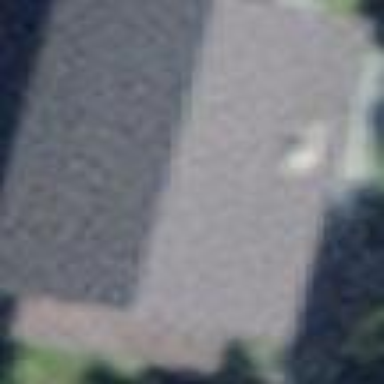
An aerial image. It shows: Simple house.